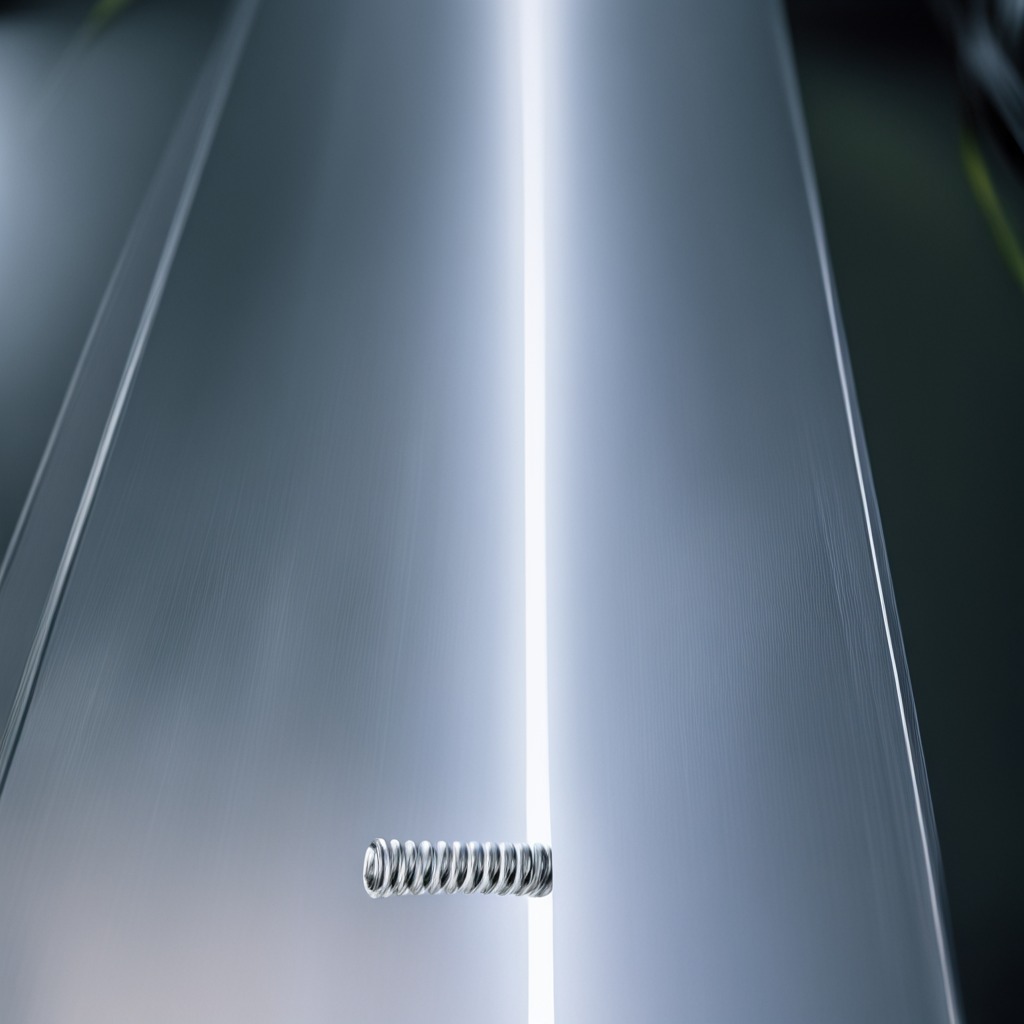
A coiled metal spring is lying on a metal table in a machine shop under fluorescent lights.